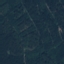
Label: Forest